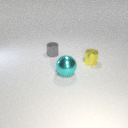
small gray metal cylinder behind small yellow metal cylinder